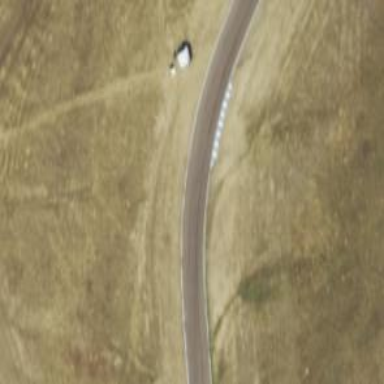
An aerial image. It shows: Motor sport raceway with asphalt surface.